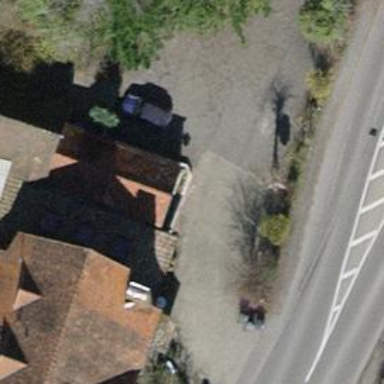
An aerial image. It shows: Restaurant.